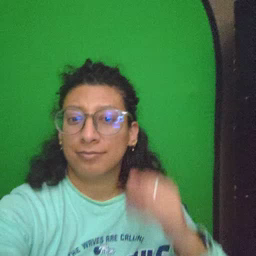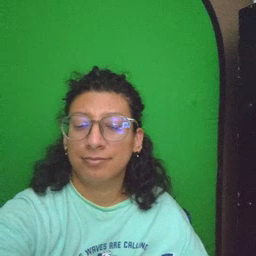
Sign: duck